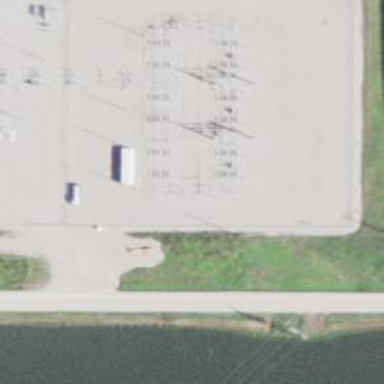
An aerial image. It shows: Switch used for power control.